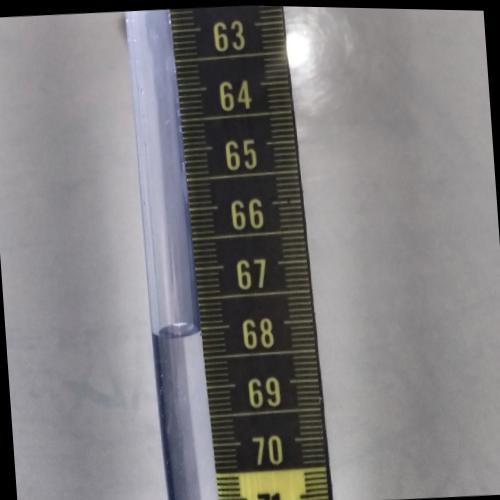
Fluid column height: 68.1 cm